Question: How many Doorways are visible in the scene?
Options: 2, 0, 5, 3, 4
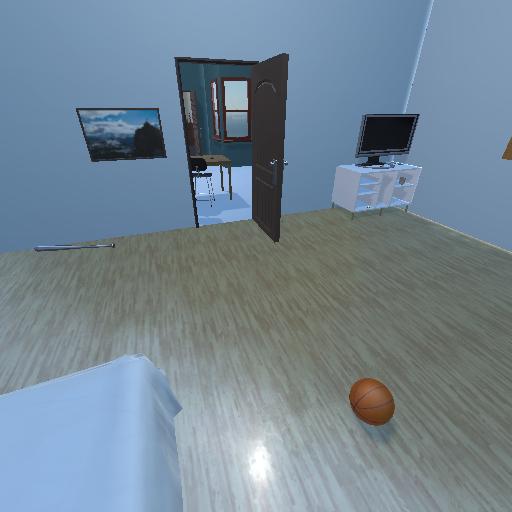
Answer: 2